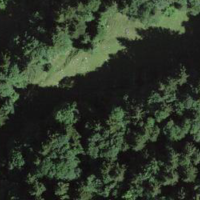
EUNIS habitat code: 44
Species observed at this site:
Buteo buteo